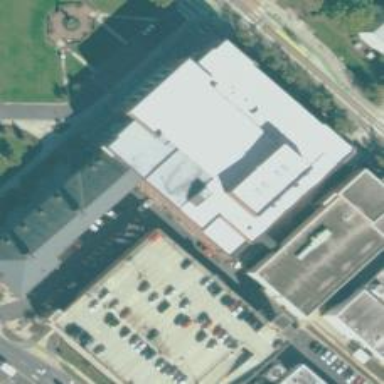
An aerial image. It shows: Theatre building.